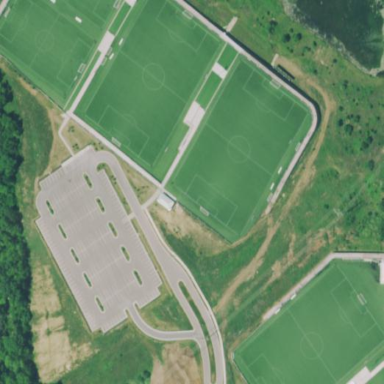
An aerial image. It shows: Artificial turf soccer pitch for leisure land.